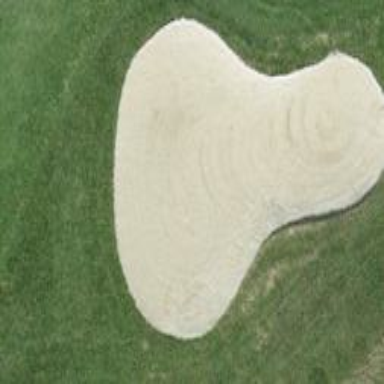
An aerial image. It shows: Golf bunker filled with sandy terrain.